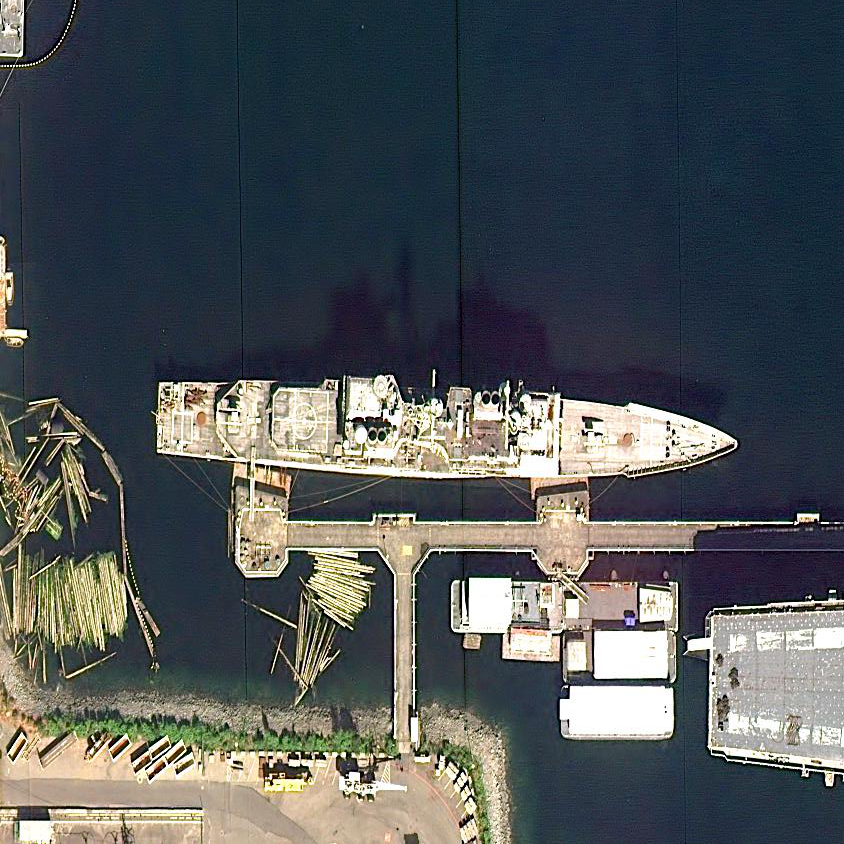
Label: Ticonderoga-class_cruiser